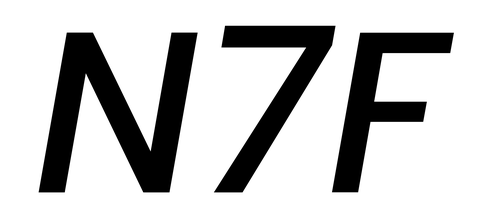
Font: Poppins-MediumItalic